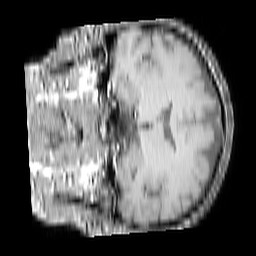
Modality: T1w
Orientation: coronal
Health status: ill
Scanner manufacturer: philips
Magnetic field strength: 3 T
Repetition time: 0.3787 s
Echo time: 0.002908 s